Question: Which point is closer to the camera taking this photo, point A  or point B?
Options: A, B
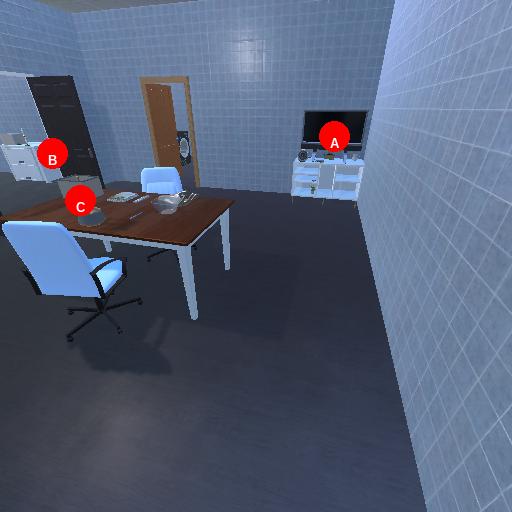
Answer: A